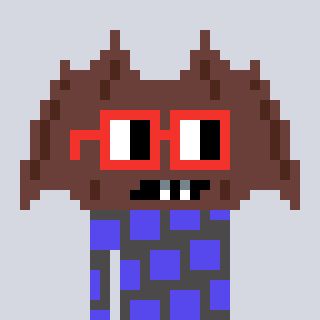
a pixel art character with square red glasses, a bat-shaped head and a grayscale-colored body on a cool background